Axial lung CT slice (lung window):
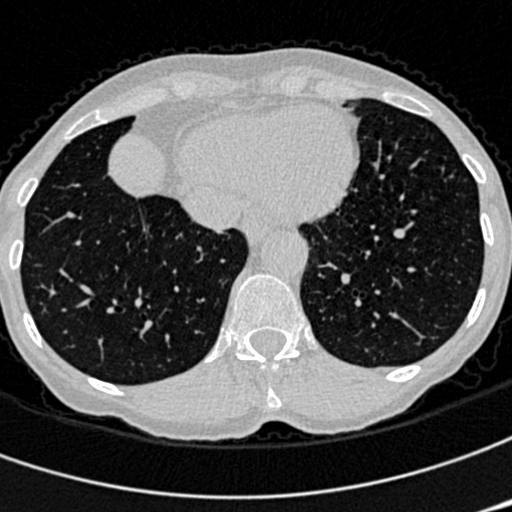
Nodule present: no